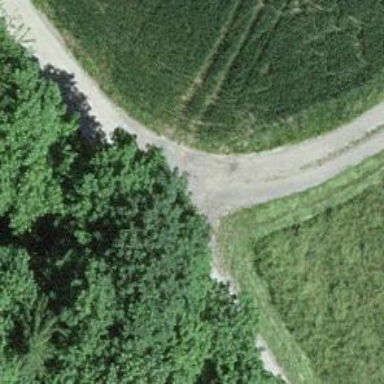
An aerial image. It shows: Gravel track with grade2 tracktype.